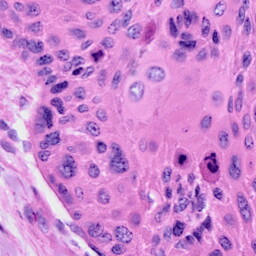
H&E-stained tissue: Cervix